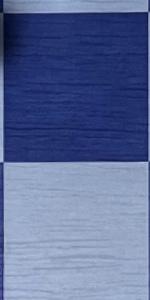
Label: Empty